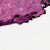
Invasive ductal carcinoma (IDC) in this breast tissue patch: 0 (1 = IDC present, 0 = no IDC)